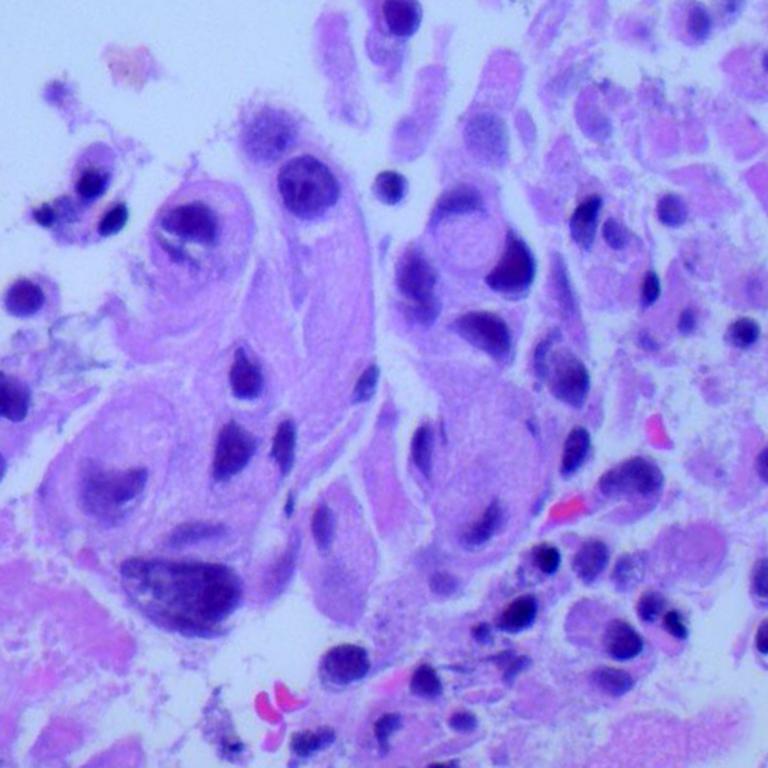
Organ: lung
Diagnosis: adenocarcinomas